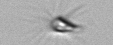
Label: Calciopappus